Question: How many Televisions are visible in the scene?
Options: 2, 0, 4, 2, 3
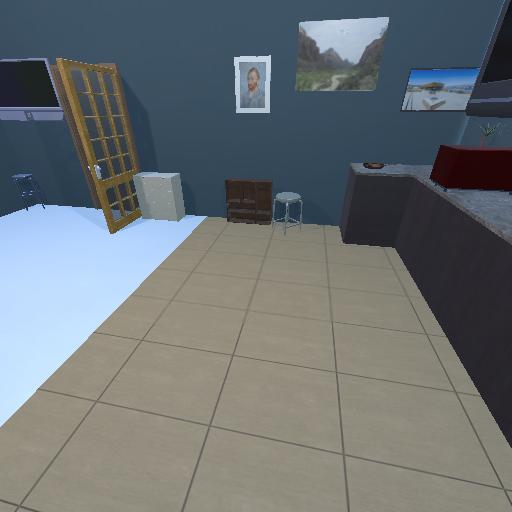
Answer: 2